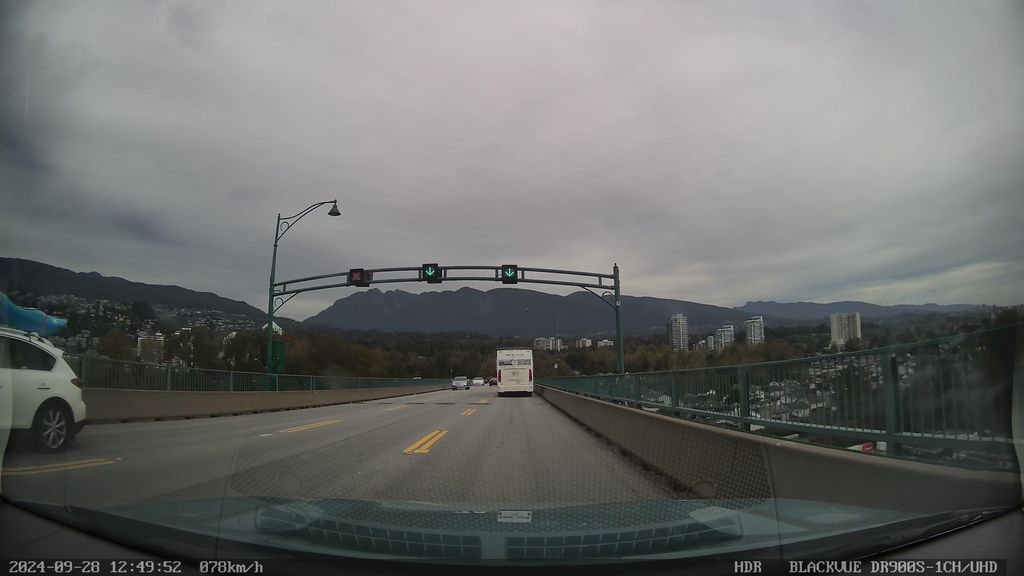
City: vancouver